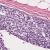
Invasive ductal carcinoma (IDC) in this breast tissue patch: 0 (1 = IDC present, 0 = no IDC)